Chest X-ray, PA view. Patient: 19 years old, sex F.
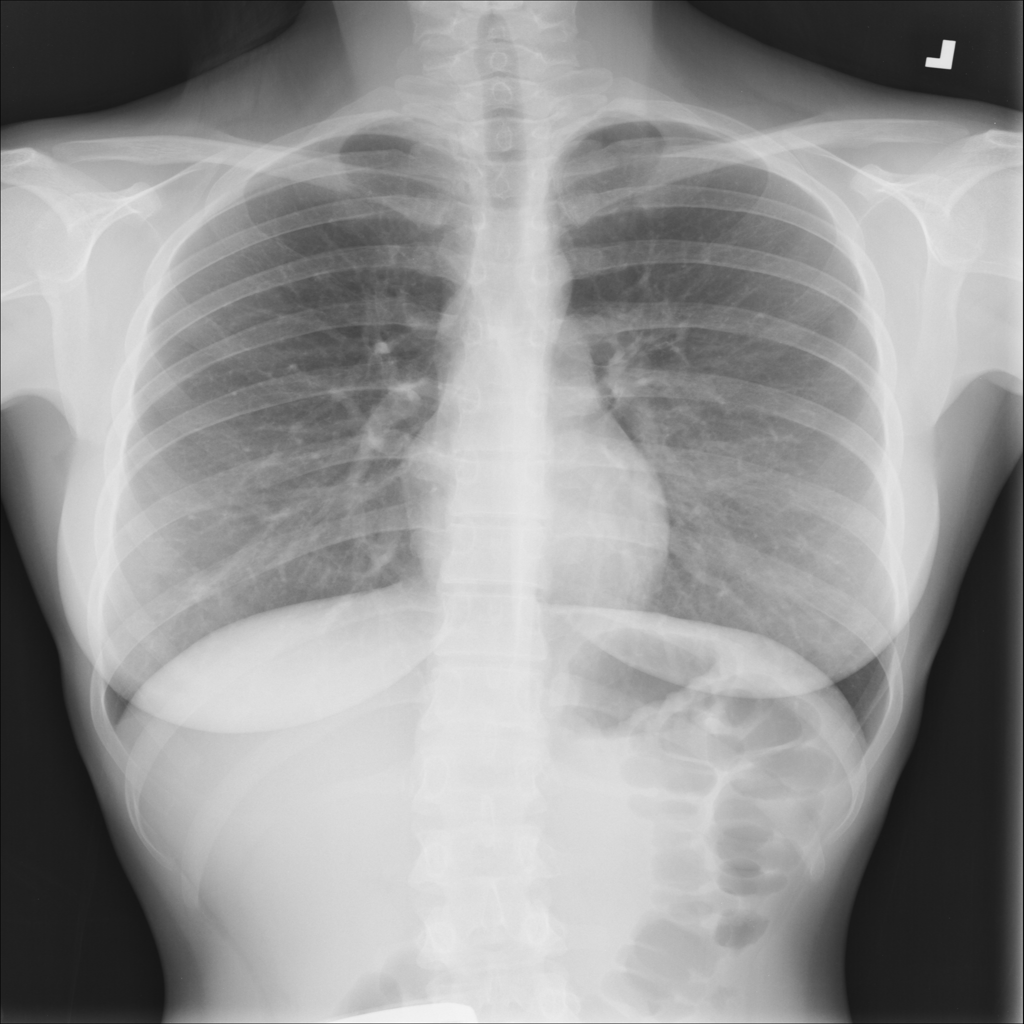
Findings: No Finding